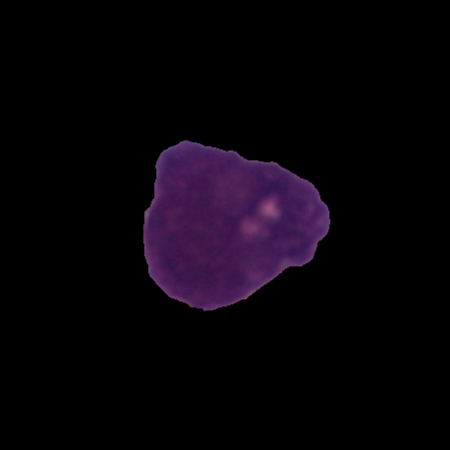
Label: cancer